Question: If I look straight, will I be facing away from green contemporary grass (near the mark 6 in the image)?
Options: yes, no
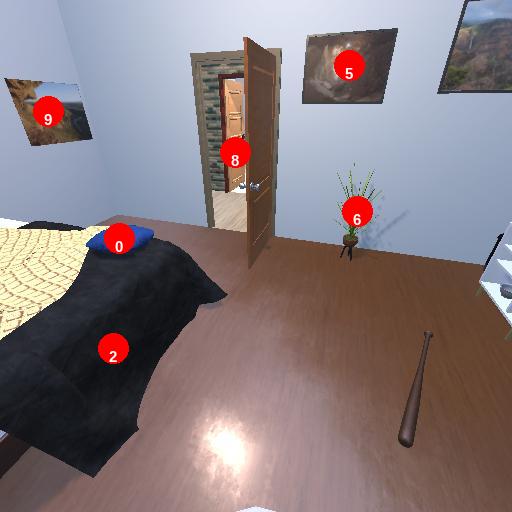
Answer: yes